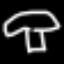
Label: mushroom